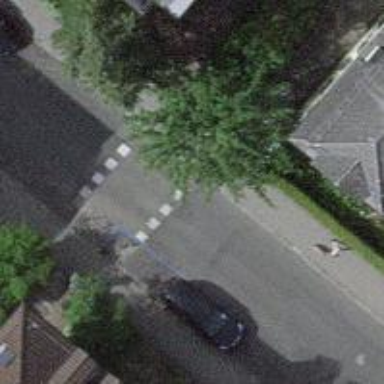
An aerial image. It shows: Traffic calming table.